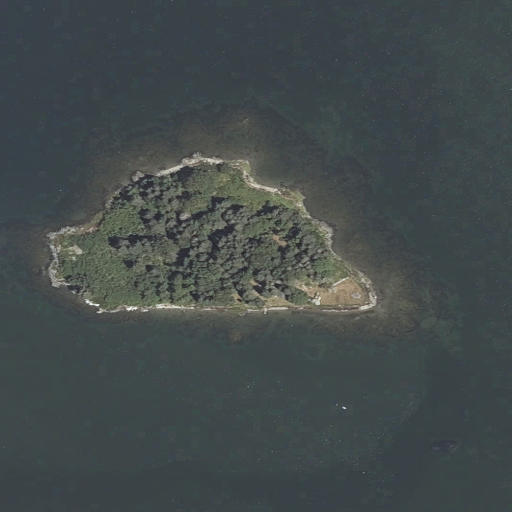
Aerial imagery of island in Maine named Sheep Island containing open water, herbaceous wetlands, evergreen forest, mixed forest, and barren land